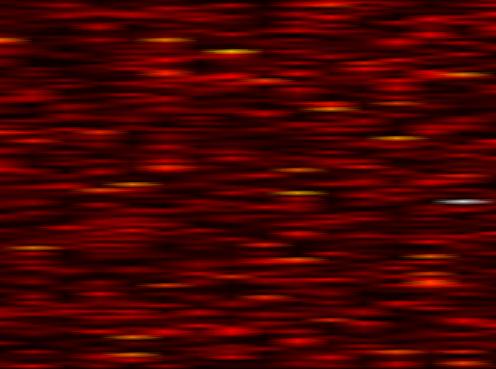
Label: UFMC